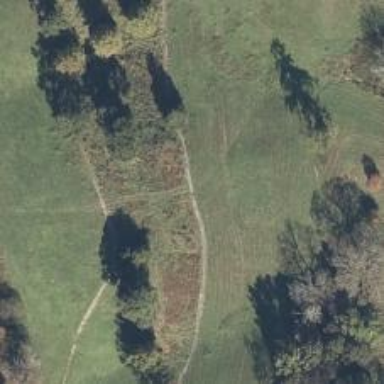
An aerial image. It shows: Service road used as golf cart path.